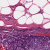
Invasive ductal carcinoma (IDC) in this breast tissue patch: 0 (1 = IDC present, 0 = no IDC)